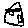
Label: house